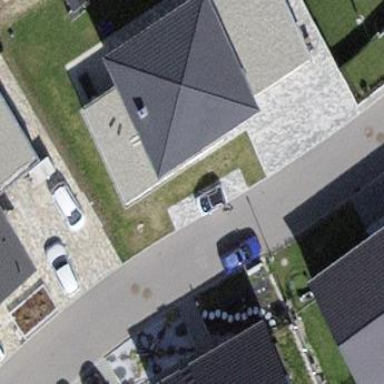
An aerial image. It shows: Detached building with hipped roof.